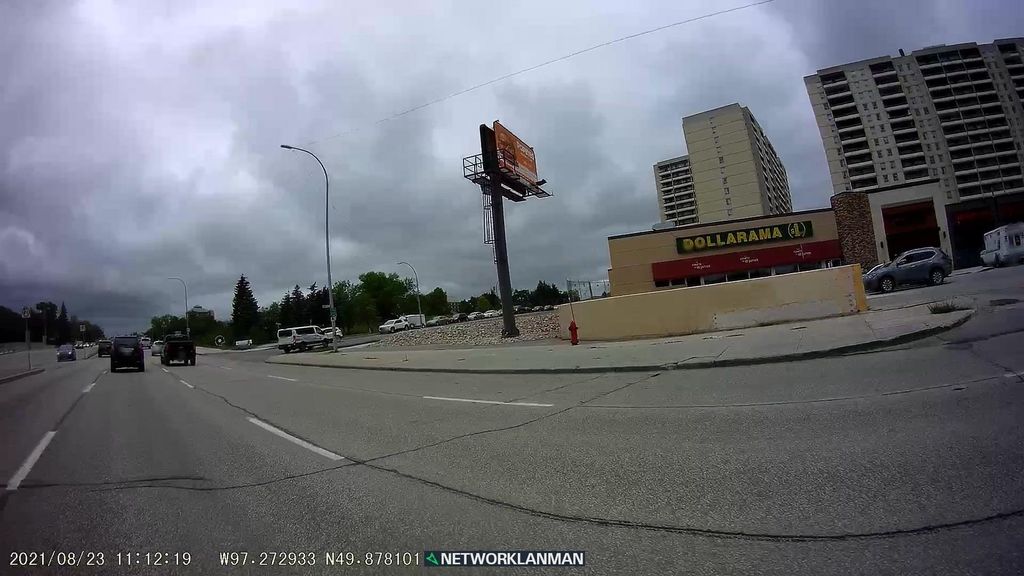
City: winnipeg